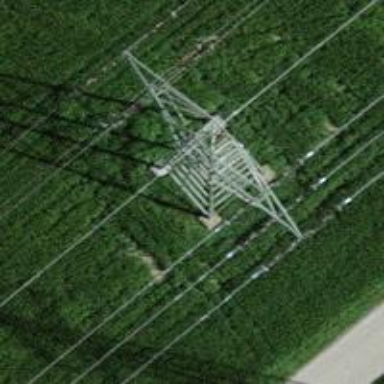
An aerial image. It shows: Lattice structure tower.